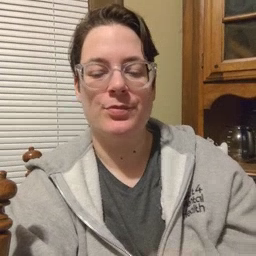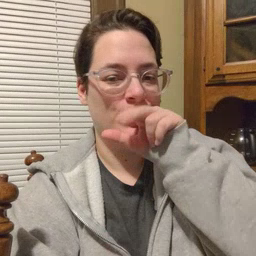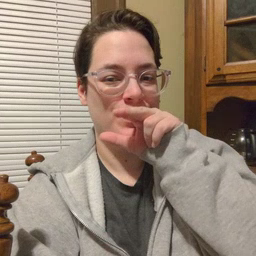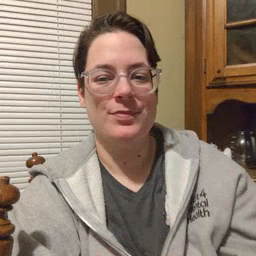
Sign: tongue